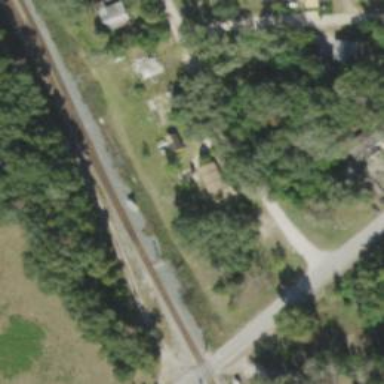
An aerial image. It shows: Outdoor signal box located along the railway.